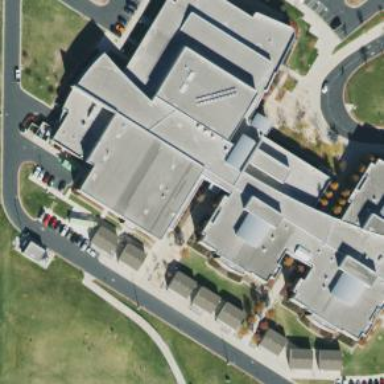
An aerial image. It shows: School building.